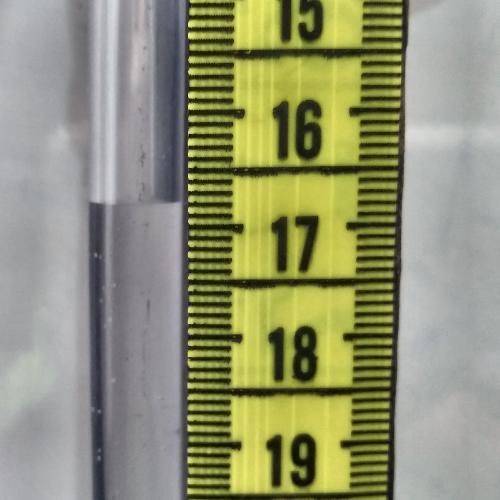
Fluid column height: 16.8 cm